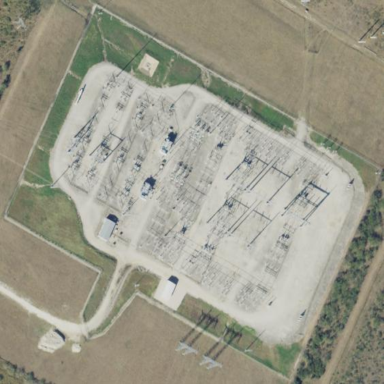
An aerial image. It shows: Outdoor power substation. The substation is at the transmission level. It is surrounded by fence.